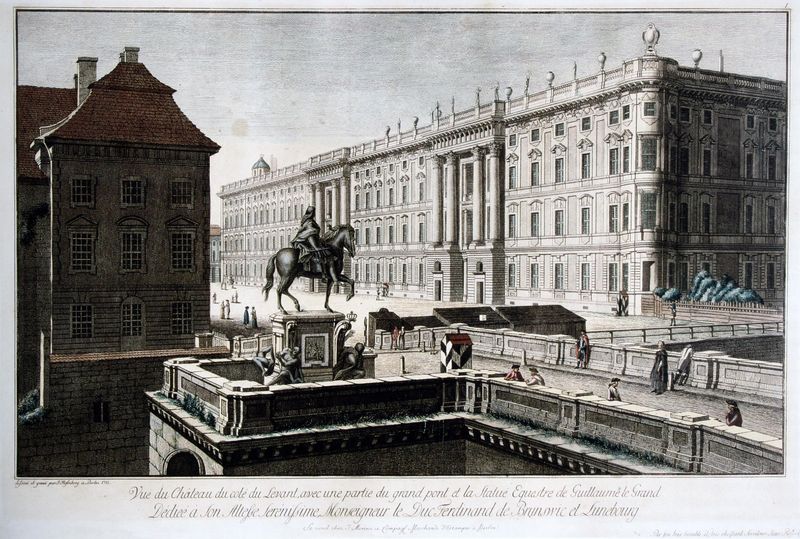
Titel: Blick von Südosten über die Lange Brücke mit dem Reiterstandbild des Großen Kurfürsten auf die Schloßplatzfront des Berliner Schlosses
Künstler: Johann Georg Rosenberg
Standort: Berlin
Institution: Stiftung Preußische Schlösser und Gärten Berlin-Brandenburg
Schlagwörter: blau, dunkel, fuß, himmel, mann, schatten, weiß, wolken, bäume, fluss, frauen, gelb, grün, landschaft, menschen, stadt, ufer, braun, fenster, frankreich, frau, fussgänger, grau, hell, hintergrund, licht, marmor, männer, paris, schwarz, strasse, säule, säulen, zeichnung, anlage, dach, gebäude, haus, rot, schloss, wolke, zaun, beige, leute, architektur, mensch, sockel, stein, steine, wache, häuser, brücke, brüstung, busch, gitter, kanal, figur, klassizismus, personen, person, brunnen, kamin, kamine, pferd, reiter, schornstein, skulptur, statue, beine, huf, reiterbild, sattel, schwanz, schweif, bein, farbig, schrift, papier, ansicht, bogen, fassade, passanten, vedute, modern, dächer, giebel, mauer, schornsteine, sprossenfenster, allee, farbe, graphik, hütten, spazieren, platz, grisaille, figuren, treppe, wachhaus, architecture, column, columns, kaiser, könig, people, white, window, black, france, gray, grey, old, painting, wall, windows, vasen, geländer, stufen, plastik, podest, zinnen, grossstadt, stadtansicht, bögen, eingang, berlin, fensterkreuz, münchen, palast, balustrade, denkmal, mauerwerk, druck, druckgraphik, radierung, stich, titel, illustration, text, beschriftung, koloriert, bleistift, betrachten, fries, untertitel, portal, statuen, hubi, anwesen, mauern, residenz, giebelfiguren, gitterfenster, mansarddach, mansarde, mezzanin, portikus, clouds, man, sky, bran, stadtlandschaft, building, house, water, houses, roof, street, sun, graben, etagen, geschosse, museum, spaziergänger, bushes, postament, kupferstich, black and white, ferse, louvre, eagle, french, preussen, bildunterschrift, monument, sculpture, schindeln, standbild, galopp, bridge, fence, town, fasssade, reiterstatue, reiterstandbild, palais, aufbau, city, unter den linden, häuserzeile, etage, profanbau, reiterdenkmal, schlossanlage, antique, postamente, beschriftet, stick, bekrönung, fensterverdachung, zahnfries, stadtschloss, häuserfront, trab, buildings, kurfürst, geschoß, walk, betonung, ehrenmal, klassizimus, hochhaus, engraving, england, wachhäuschen, bush, horse, zoll, chimney, friedrich der grosse, zöllner, humans, flanke, reiterfigur, sepia, words, europe, bronzefiguren, brückenfries, fkfkf, grenzpfosten, großer kurfürst, lange brücke, schlagbaum, schlüter, vklfk, zollhäuschen, luvre, rider, serene, rauchfang, pillars, hourse, chateau, highlights, stalin, rue, saziergänger, yoll, horsebackrider, statue equadre de gullaume